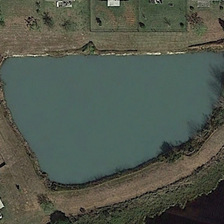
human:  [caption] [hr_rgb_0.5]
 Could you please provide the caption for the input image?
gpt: several buildings are near an almost triangular pond .

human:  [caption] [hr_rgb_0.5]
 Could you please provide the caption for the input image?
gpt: the pond with blue water is located in front of several villas .

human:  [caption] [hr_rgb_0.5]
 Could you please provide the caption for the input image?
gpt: the pond with blue water is located in front of several villas .

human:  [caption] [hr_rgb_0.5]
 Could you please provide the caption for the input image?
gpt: several buildings are near an almost triangular pond .

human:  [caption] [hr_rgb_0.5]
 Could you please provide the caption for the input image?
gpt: several buildings are near an almost triangular pond .